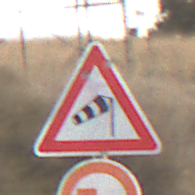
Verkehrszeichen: SeitenwindVonRechts
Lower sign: UeberholverbotKraftfahrzeuge
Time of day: SunriseSunset
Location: Outdoor (RoadRail)
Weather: PartlyCloudy
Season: NotSpecified
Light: Natural